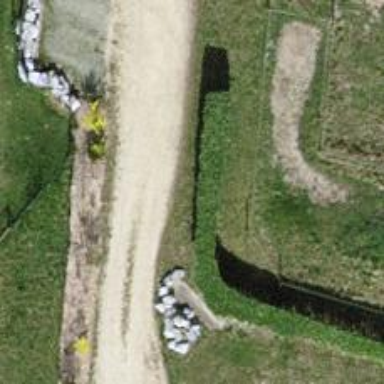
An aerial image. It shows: Hedge barrier.